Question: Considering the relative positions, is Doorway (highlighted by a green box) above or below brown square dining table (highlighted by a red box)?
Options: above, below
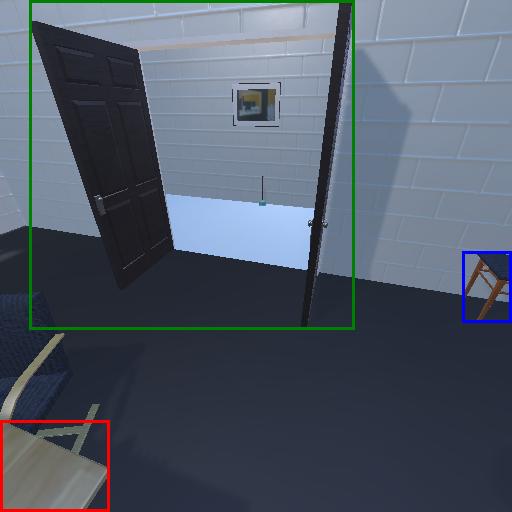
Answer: above